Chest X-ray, PA view. Patient: 22 years old, sex F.
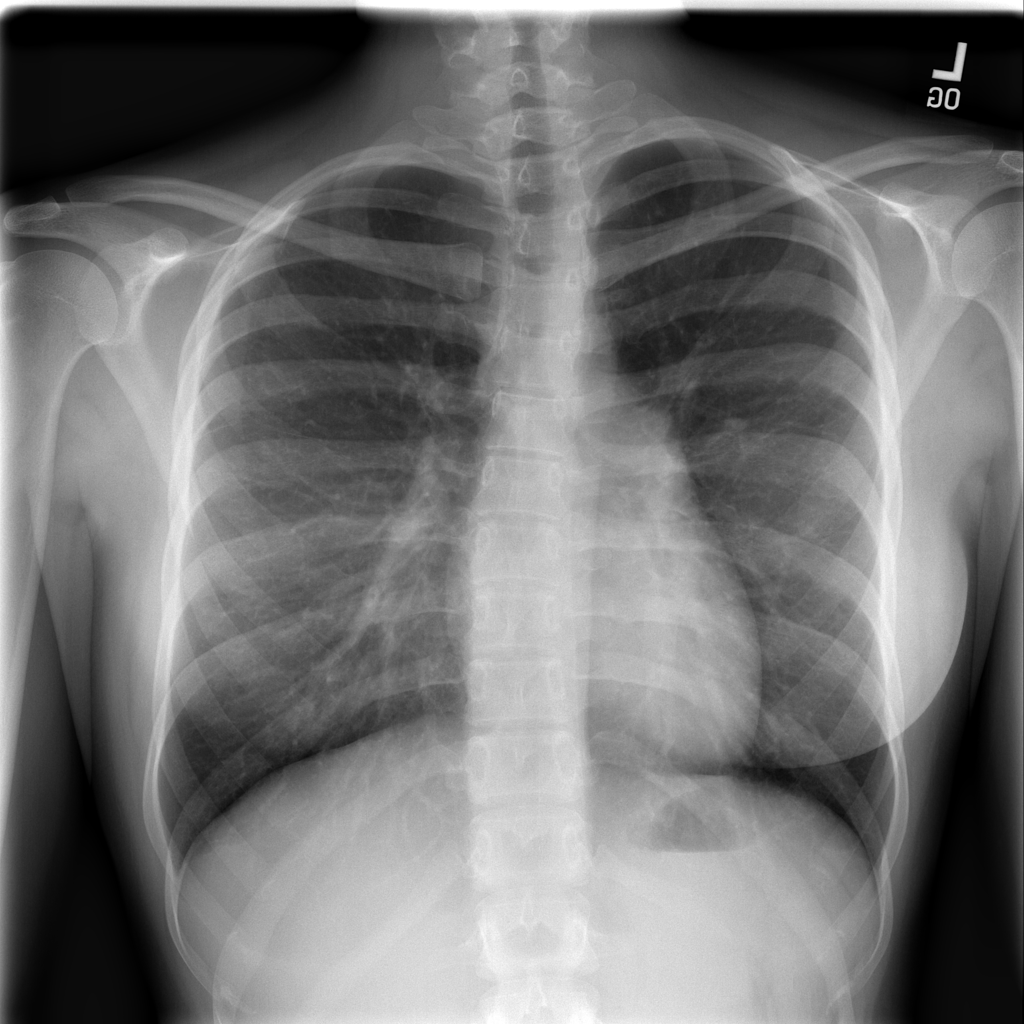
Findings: No Finding